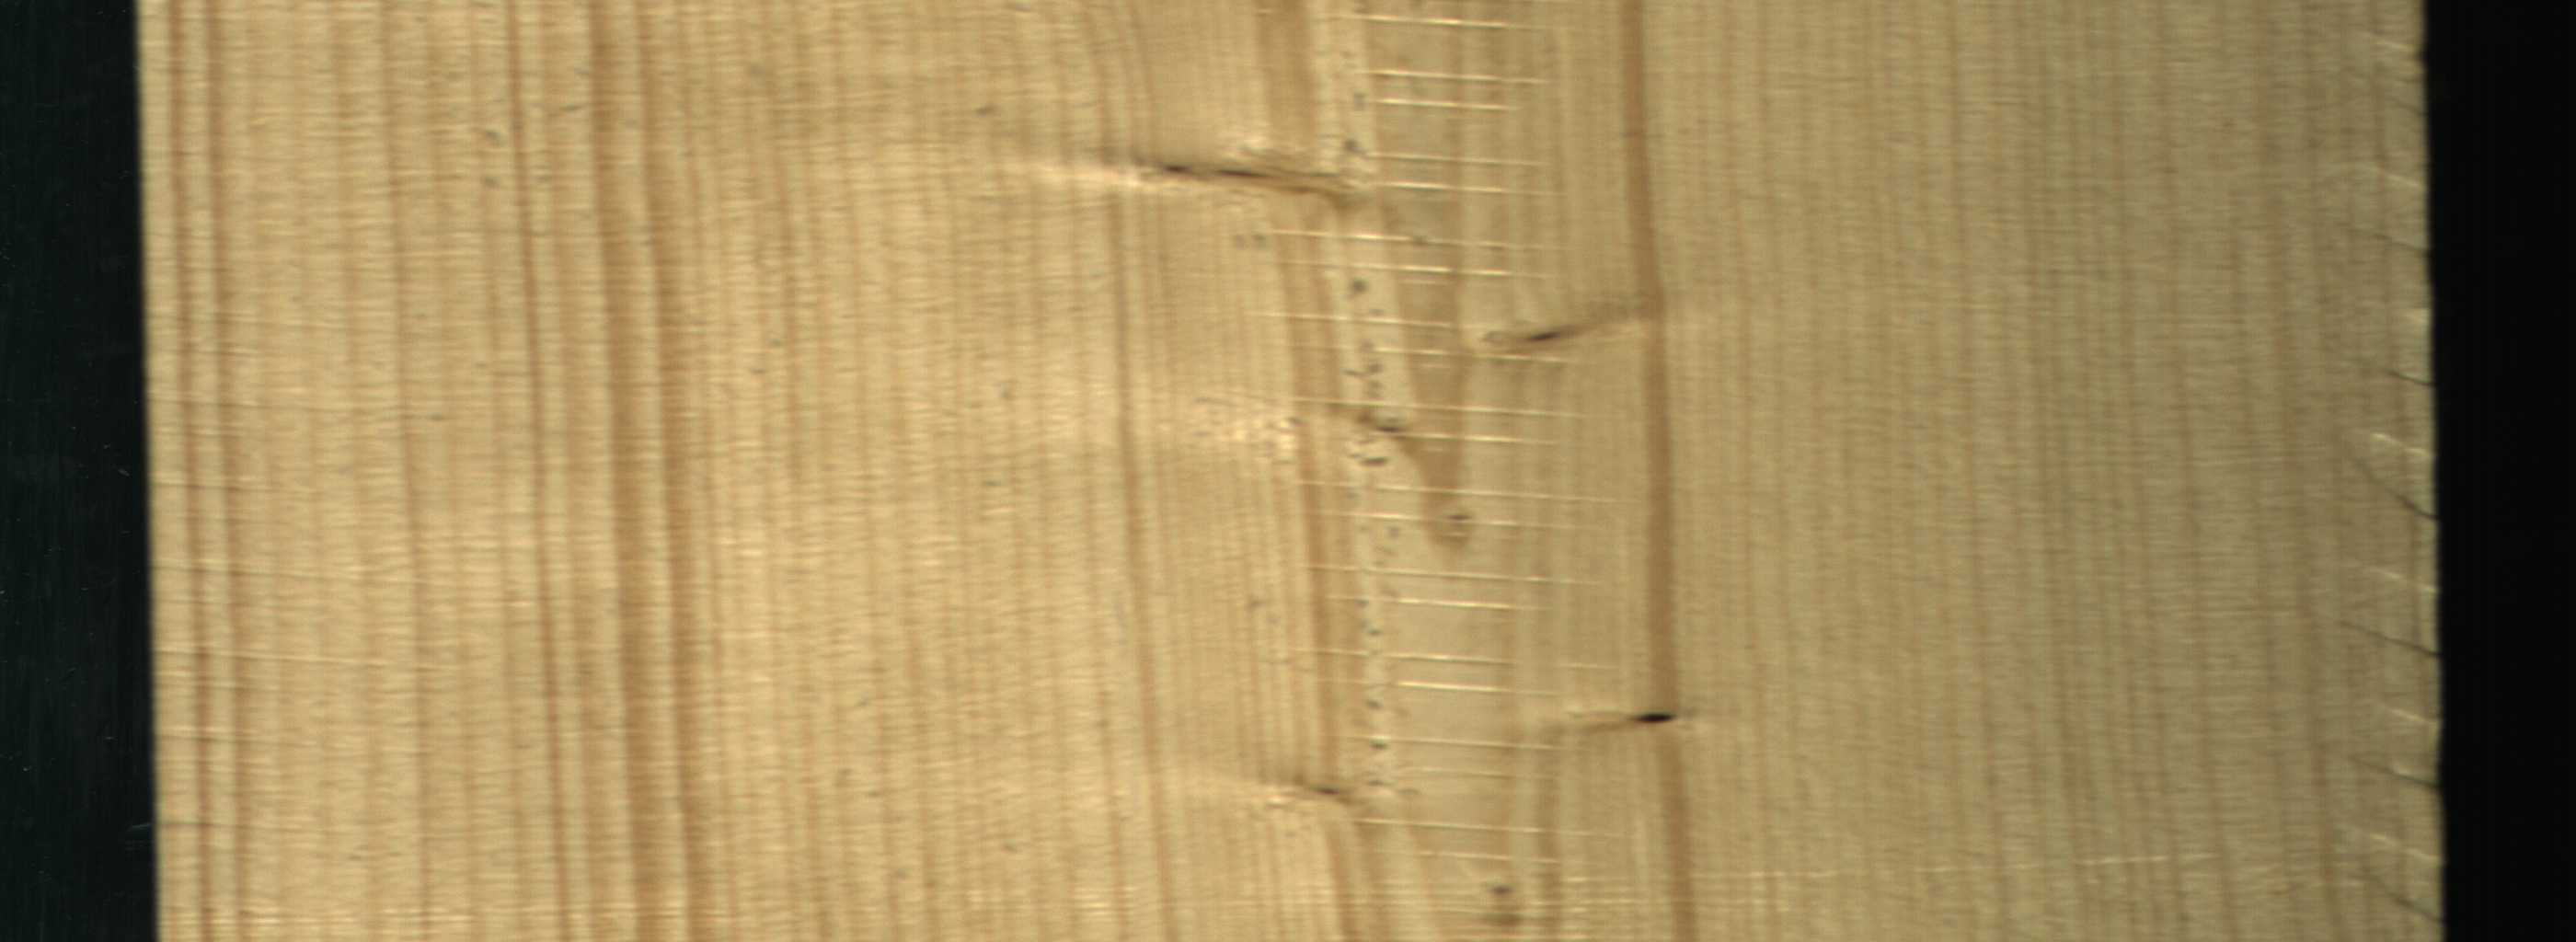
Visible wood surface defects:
Dead_Knot
Live_Knot
Live_Knot